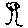
Label: tree